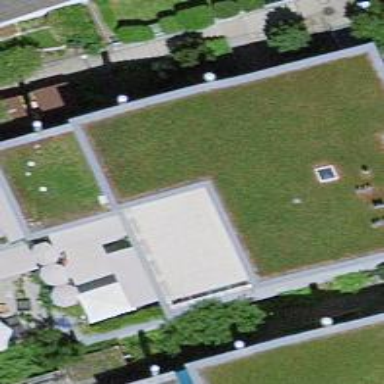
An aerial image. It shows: Terrace building.